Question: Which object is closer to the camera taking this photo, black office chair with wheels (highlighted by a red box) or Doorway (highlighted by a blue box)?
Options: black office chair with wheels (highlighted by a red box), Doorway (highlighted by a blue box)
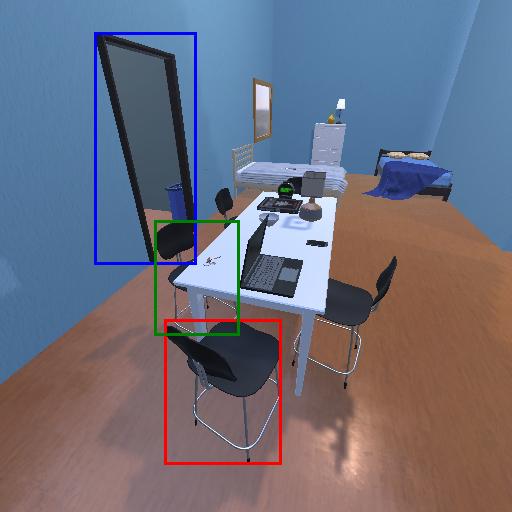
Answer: black office chair with wheels (highlighted by a red box)